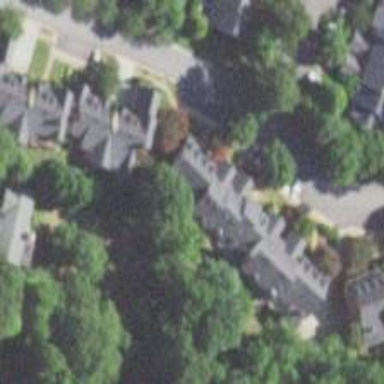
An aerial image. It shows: Residential building.